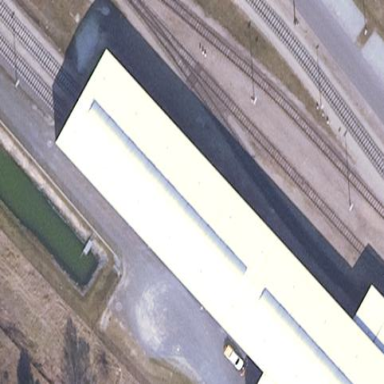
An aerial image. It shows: Transportation building.